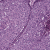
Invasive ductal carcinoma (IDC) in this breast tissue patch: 0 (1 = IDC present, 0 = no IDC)